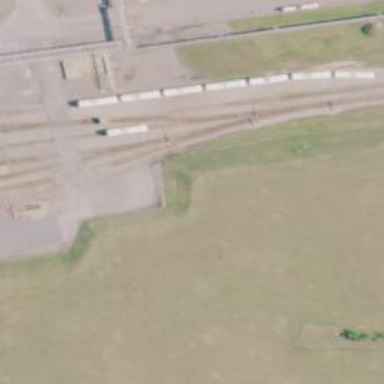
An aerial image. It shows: Railway spur service.